Field crop: maize
Growth stage: 2
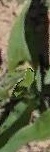
Species: maize